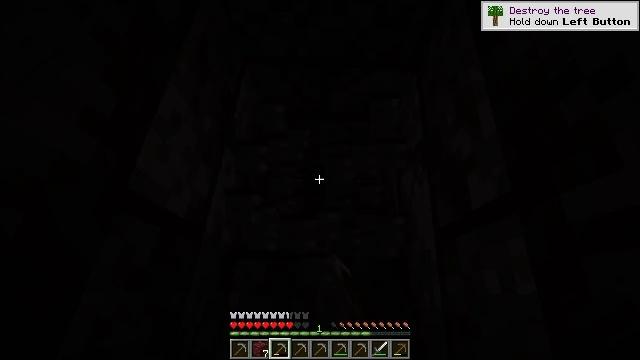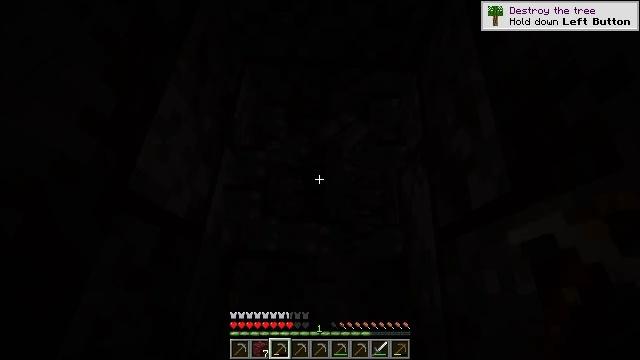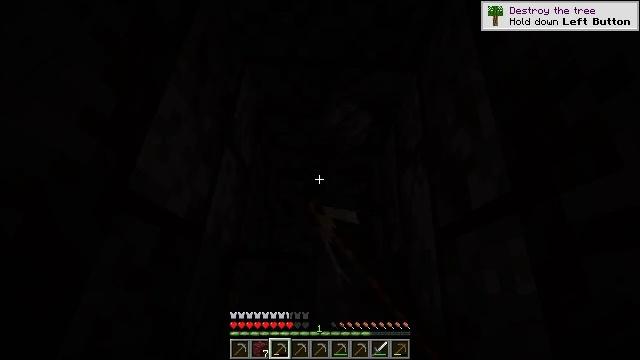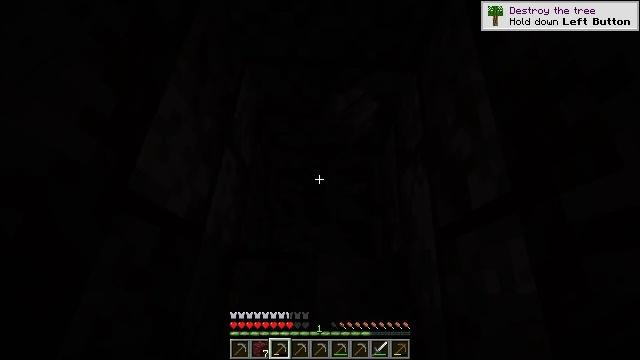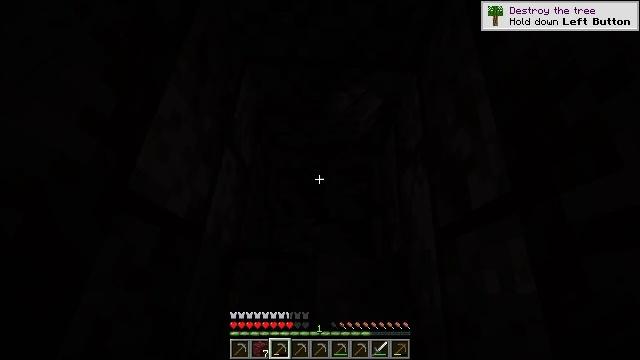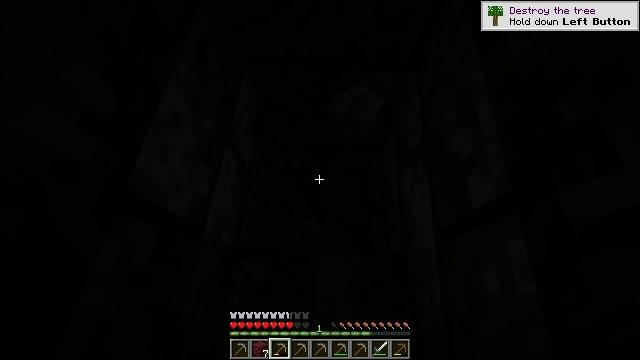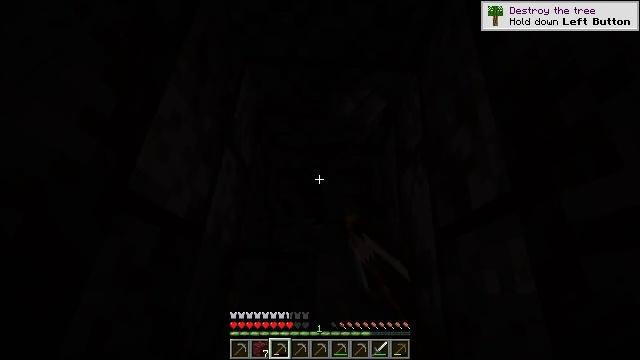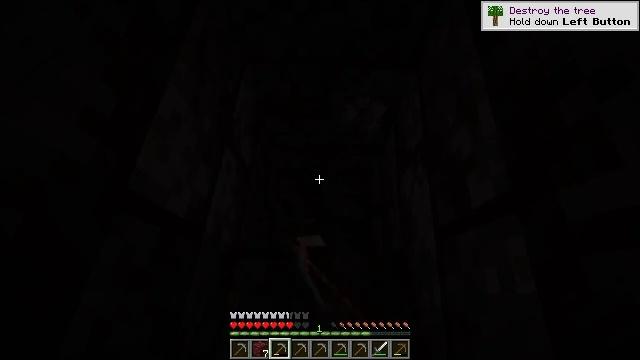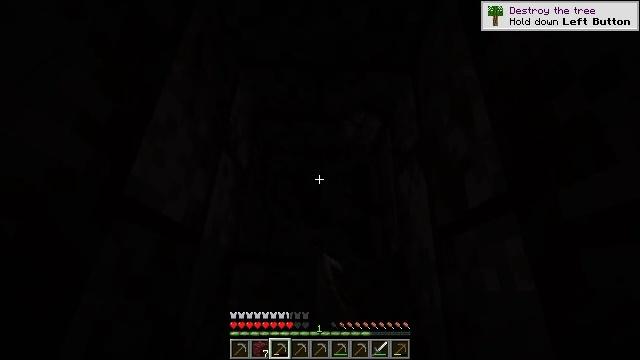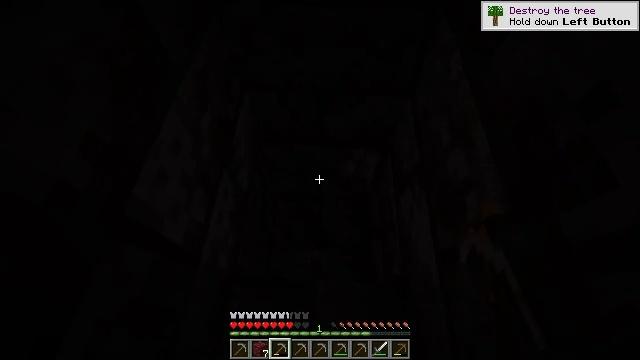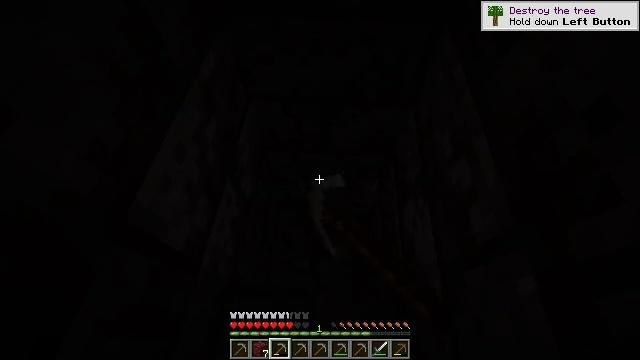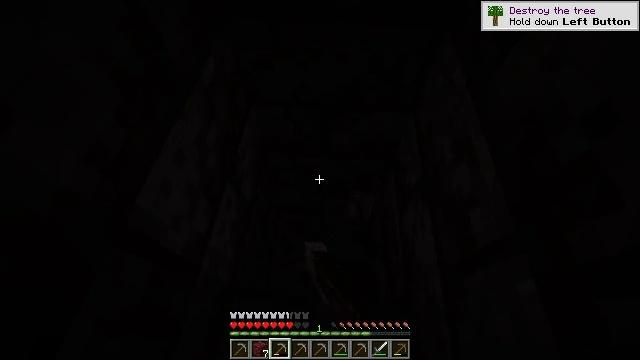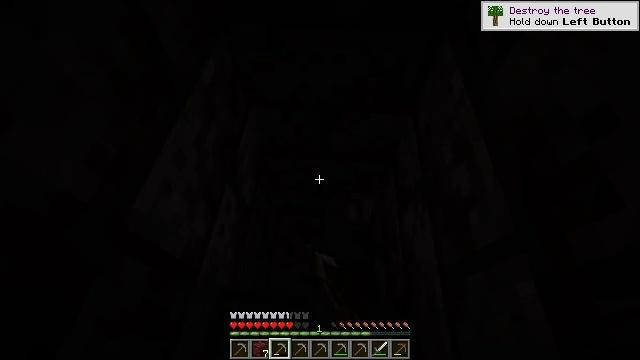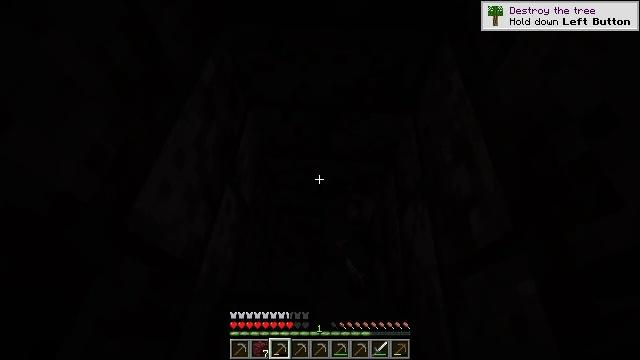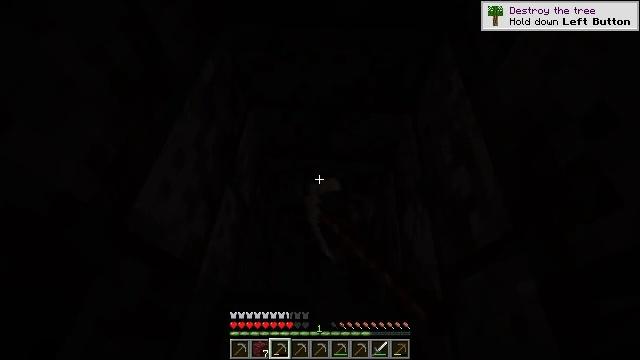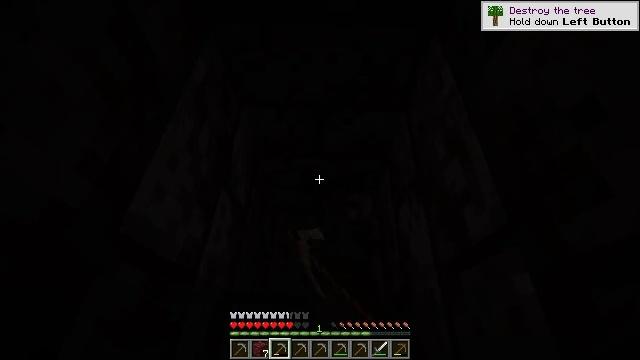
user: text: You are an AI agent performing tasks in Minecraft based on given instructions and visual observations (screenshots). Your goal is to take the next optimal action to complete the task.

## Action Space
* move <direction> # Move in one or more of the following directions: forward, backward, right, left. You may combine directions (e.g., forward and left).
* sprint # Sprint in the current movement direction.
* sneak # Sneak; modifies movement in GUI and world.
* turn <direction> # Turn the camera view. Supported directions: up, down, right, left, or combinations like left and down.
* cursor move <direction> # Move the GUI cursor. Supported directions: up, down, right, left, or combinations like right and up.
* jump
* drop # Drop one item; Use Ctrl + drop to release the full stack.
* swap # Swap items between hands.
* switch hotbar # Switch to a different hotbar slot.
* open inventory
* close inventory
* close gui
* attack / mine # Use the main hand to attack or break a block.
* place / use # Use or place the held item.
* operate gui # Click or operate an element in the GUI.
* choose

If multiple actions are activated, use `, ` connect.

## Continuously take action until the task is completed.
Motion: motion action
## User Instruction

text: Attack the cracked polished blackstone bricks to gather it.
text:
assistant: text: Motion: attack / mine
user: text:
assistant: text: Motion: attack / mine
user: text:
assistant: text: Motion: attack / mine
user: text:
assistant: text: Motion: attack / mine
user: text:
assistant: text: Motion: attack / mine
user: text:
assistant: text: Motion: attack / mine
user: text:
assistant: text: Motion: attack / mine
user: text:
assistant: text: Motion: turn right, attack / mine
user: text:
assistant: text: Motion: turn up, attack / mine
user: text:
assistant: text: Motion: turn left and up, attack / mine
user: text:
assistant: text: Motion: attack / mine
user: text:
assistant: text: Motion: attack / mine
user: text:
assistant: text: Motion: attack / mine
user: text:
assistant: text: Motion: attack / mine
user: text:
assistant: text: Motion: turn right, attack / mine
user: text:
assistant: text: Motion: attack / mine
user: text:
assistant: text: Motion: turn left, attack / mine
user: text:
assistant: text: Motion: attack / mine
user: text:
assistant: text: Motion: attack / mine
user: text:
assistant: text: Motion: turn right and up, attack / mine
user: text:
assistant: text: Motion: attack / mine
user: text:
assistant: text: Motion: attack / mine
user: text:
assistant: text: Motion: attack / mine
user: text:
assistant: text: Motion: attack / mine
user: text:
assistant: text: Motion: attack / mine
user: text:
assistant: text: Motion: attack / mine
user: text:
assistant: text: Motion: attack / mine
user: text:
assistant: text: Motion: turn up, attack / mine
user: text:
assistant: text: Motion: turn up, attack / mine
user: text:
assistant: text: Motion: attack / mine